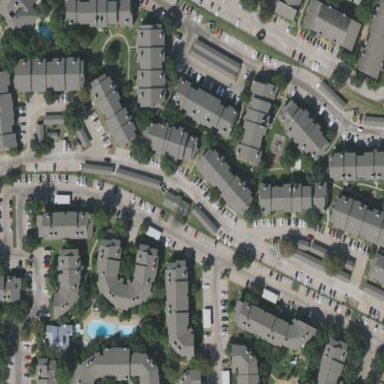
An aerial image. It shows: Residential area with apartments.